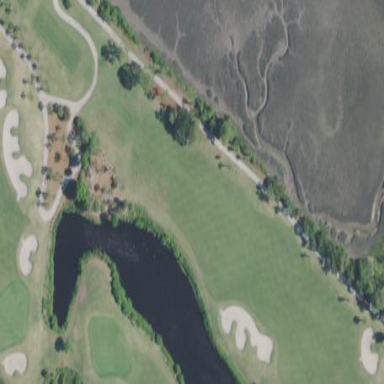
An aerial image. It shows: Water hazard on golf course.